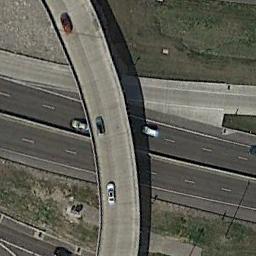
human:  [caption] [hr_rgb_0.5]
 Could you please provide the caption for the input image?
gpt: Several cars are on the overpass .

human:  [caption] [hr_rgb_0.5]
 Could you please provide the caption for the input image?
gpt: The overpass is next to the grass with some cars .

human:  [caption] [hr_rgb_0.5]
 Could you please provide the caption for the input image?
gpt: The overpass is over the roads on the lawn .

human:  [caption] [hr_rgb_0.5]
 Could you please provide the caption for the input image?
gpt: There are two overpasses and three lakes in this area .

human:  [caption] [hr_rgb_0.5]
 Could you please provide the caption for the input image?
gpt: There are green lawns beside the overpass .